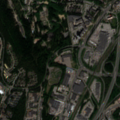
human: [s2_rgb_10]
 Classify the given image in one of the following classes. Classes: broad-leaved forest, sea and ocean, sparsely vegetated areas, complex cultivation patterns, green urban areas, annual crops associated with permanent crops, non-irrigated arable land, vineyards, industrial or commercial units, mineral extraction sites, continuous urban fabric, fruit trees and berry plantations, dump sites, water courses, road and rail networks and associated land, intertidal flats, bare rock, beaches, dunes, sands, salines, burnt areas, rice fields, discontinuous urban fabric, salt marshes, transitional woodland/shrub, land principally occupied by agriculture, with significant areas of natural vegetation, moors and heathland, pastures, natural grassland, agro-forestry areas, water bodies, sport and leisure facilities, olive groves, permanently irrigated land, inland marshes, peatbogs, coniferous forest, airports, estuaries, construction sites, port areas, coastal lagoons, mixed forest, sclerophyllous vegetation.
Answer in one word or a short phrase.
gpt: discontinuous urban fabric, industrial or commercial units, coniferous forest, mixed forest